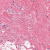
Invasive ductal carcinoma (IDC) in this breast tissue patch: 0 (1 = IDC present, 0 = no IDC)